Interaction volume radius: 5 \u00c5
Interaction volume height: 10 \u00c5
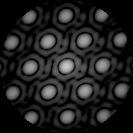
Disorder parameter: 0.04226